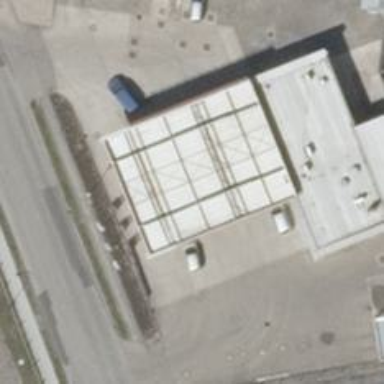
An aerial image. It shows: Fuel station.